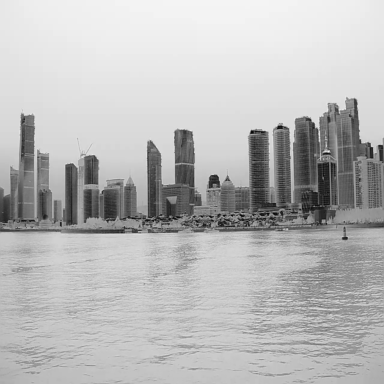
There are two canoes in the infrared image.